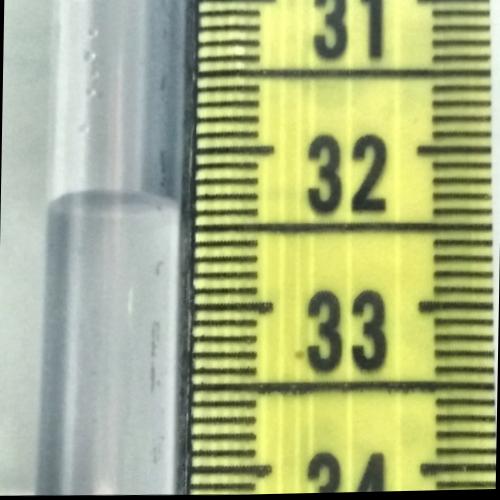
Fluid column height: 32.3 cm